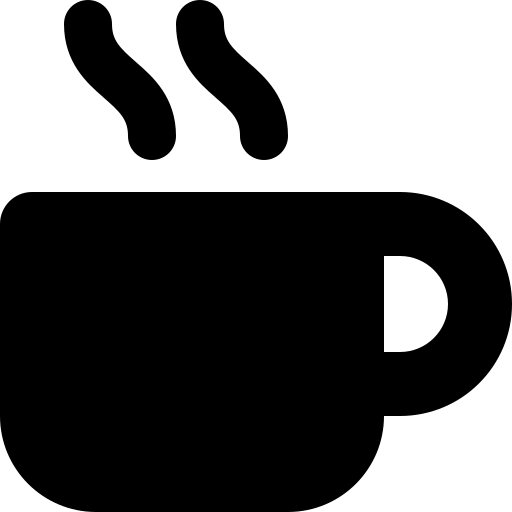
Tags: icon, FontAwesome, fa-icon, solid, mug, hot